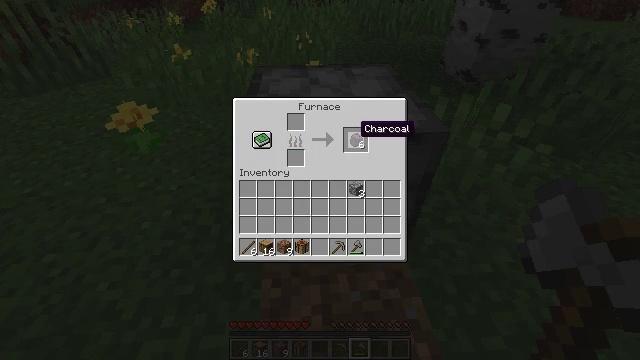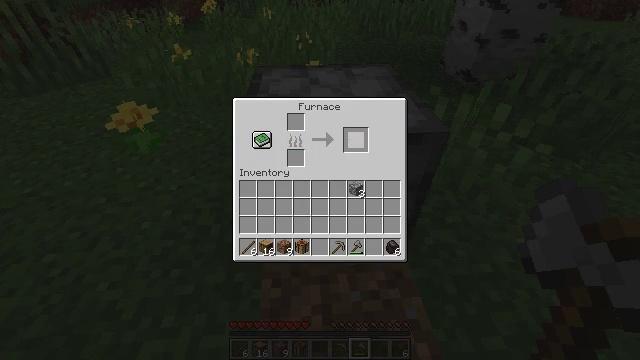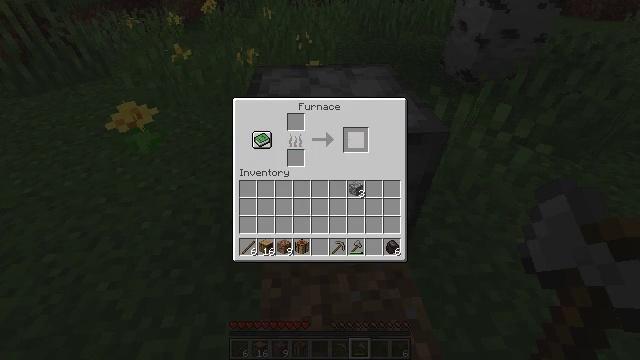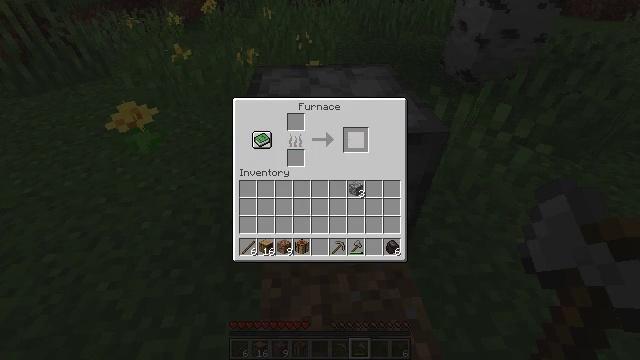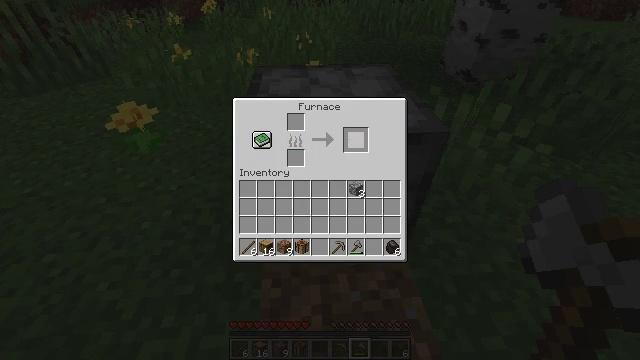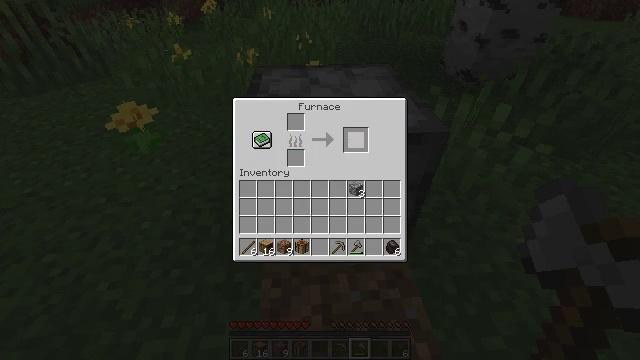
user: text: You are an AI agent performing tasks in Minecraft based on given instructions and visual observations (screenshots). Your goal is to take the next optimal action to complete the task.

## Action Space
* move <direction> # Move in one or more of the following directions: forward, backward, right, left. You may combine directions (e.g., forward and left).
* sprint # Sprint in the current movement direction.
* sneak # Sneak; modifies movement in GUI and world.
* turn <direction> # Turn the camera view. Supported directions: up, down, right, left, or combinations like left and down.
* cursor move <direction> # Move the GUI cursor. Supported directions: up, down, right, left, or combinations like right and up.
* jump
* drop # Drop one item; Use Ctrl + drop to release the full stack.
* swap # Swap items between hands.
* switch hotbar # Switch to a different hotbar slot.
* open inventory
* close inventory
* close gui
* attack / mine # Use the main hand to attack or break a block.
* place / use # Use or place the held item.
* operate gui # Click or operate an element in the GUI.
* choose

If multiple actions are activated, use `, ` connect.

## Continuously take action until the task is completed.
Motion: motion action
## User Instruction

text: Use logs and furnace to produce charcoal.
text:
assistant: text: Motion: sneak, operate gui
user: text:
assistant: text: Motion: sneak, operate gui
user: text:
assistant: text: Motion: sneak
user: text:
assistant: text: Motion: sneak
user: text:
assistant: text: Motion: sneak
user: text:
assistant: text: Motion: no_op